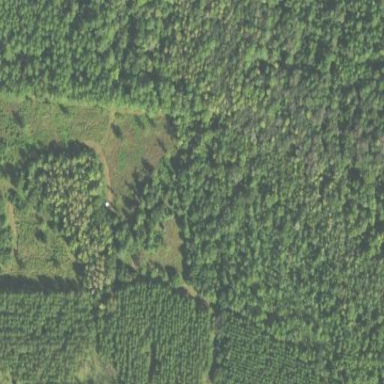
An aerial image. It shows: Woodland consisting mainly of needle-leaved trees.